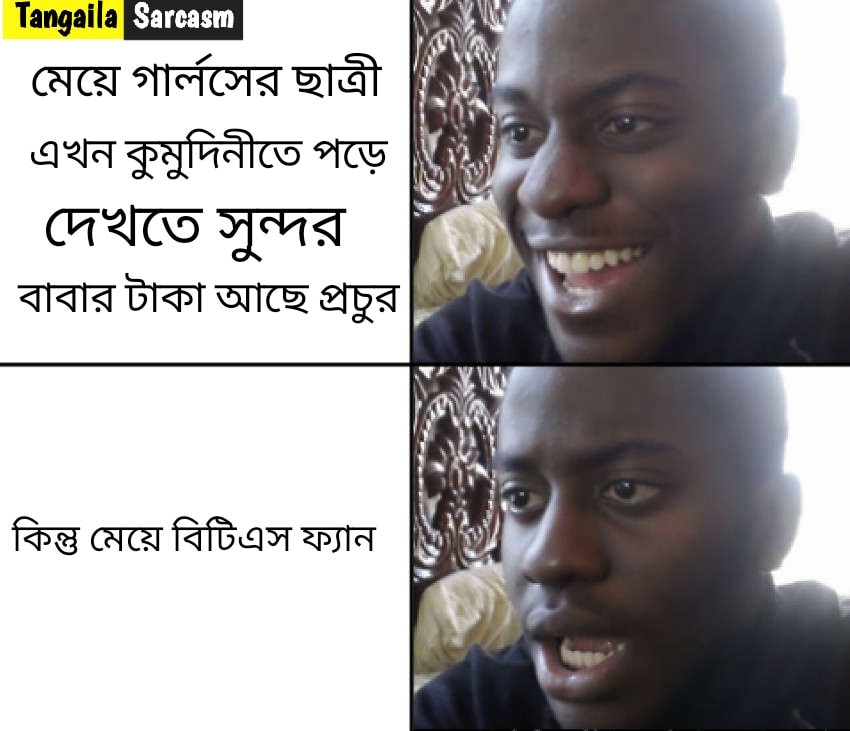
Caption: মেয়ে গার্লসের ছাত্রী  এখন কুমুদিনীতে পড়ে দেখতে সুন্দর বাবার টাকা আছে প্রচুর    কিন্তু মেয়ে বিটিএস ফ্যান
Label: hate